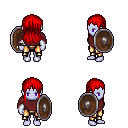
a pixel art fantasy rpg character, female body template, dark elf, purple skin, maroon long-sleeve shirt, gold greaves, red unkempt hairstyle, white cloth bracers, shield, four views (front, back, left, right), 2x2 character sprite sheet, small pixel art, hard edges, no anti-aliasing